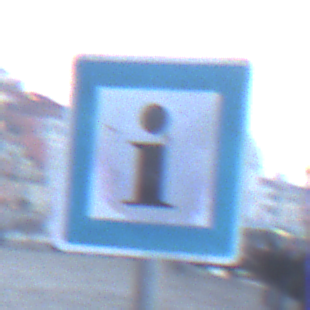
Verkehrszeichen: Informationsstelle
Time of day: Dawn
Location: Outdoor (Urban)
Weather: Clear
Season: NotSpecified
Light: Natural